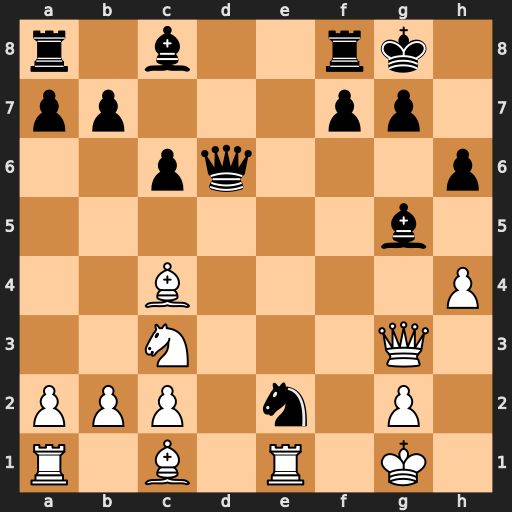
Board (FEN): r1b2rk1/pp3pp1/2pq3p/6b1/2B4P/2N3Q1/PPP1n1P1/R1B1R1K1
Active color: w
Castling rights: -
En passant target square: -
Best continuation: Nxe2 Qxg3 Nxg3